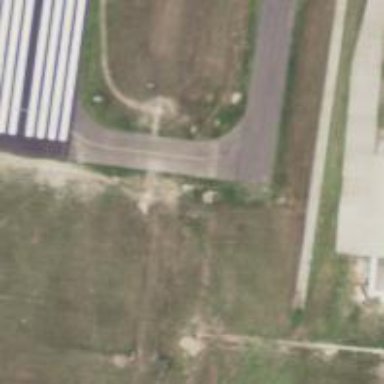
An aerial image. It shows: Image of taxiway at airport.